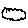
Label: cloud